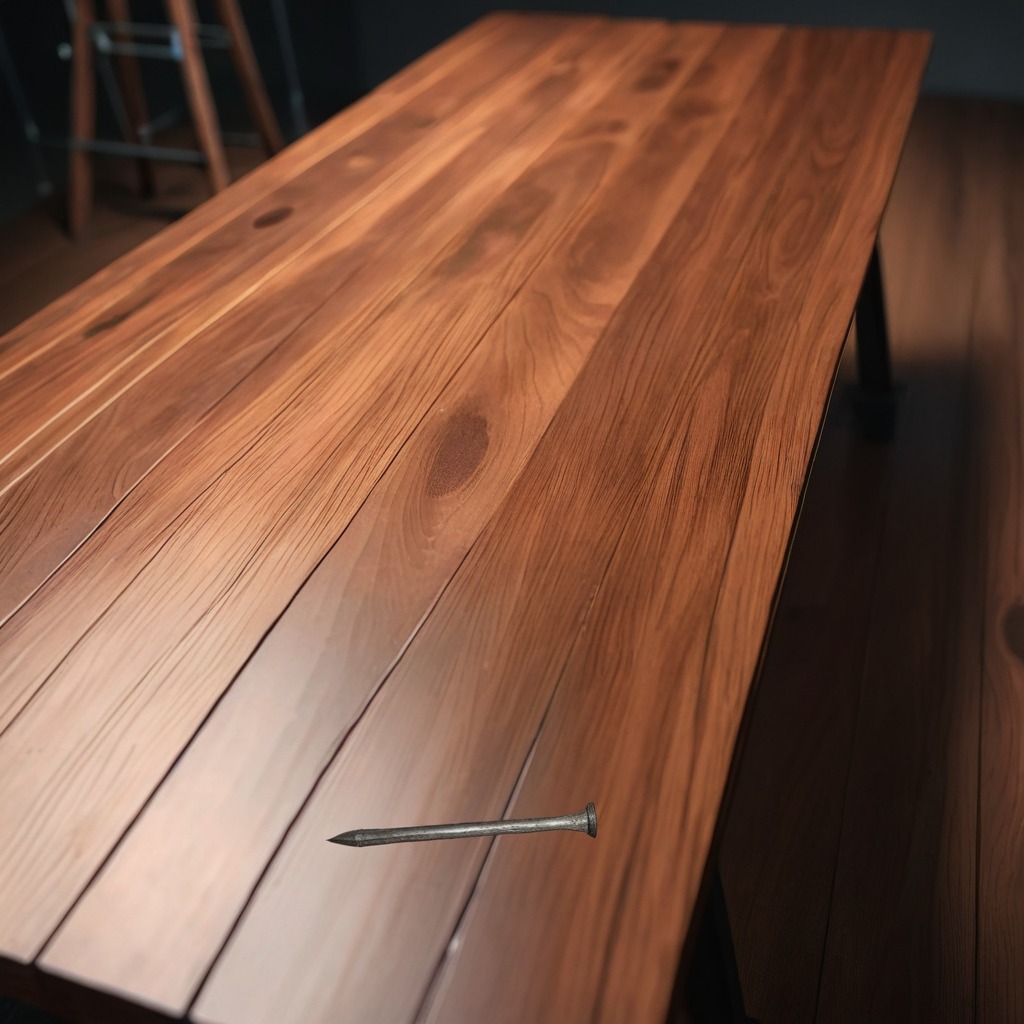
An iron nail is lying on a wooden table in a carpentry studio.